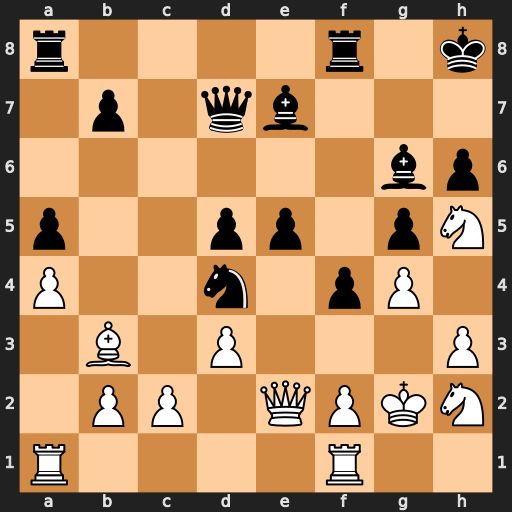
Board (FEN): r4r1k/1p1qb3/6bp/p2pp1pN/P2n1pP1/1B1P3P/1PP1QPKN/R4R2
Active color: w
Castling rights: -
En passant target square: -
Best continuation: Qxe5+ Bf6 Nxf6